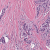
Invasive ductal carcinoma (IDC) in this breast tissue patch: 1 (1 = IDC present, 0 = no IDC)